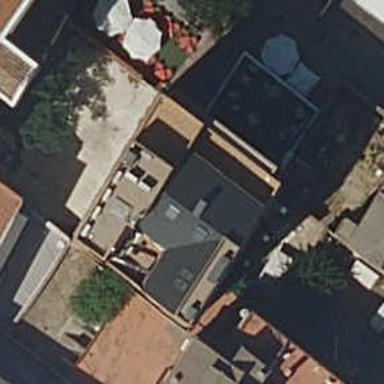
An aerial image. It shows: Restaurant.